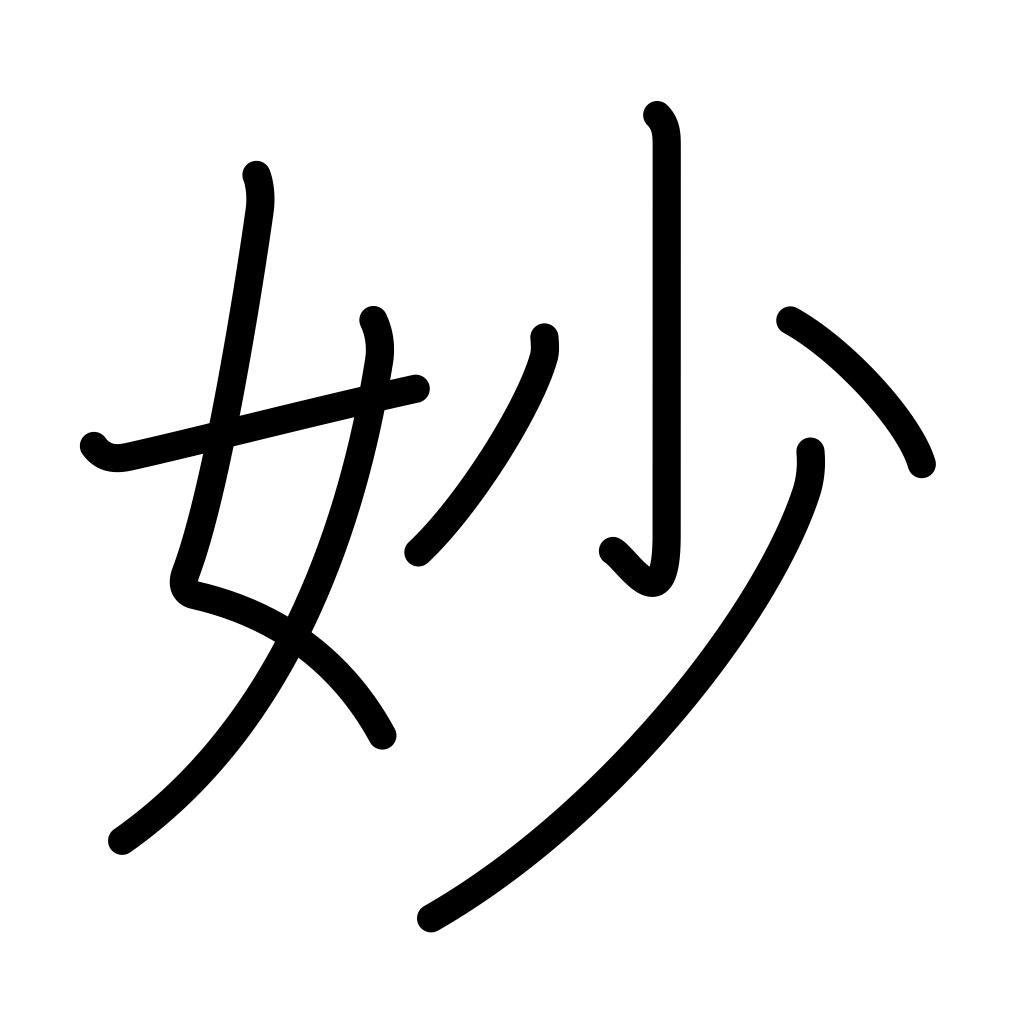
Meaning: exquisite, strange, queer, mystery, miracle, excellent, delicate, charming